Current action and preconditions to check: path_clear

Your task: For each precondition in the list above, predict whether it will hold at this action.

Consider the current scene as observed from the mobile robot's camera, and analyze the predicted future states of all dynamic agents (e.g., people, animals, vehicles, or any moving entities) within the NEXT SECOND.

IMPORTANT: Only answer "very likely" if you are absolutely certain—based on strong, clear evidence—that a dynamic agent will violate the precondition in the predicted future state. Do NOT answer "very likely" for unlikely, ambiguous, or low-probability risks.

Ask yourself for each precondition: Is there a high probability, with clear and convincing evidence, that the predicted future states of any dynamic agent will interfere with the predicted future state of the currently executing action within the NEXT SECOND, causing that precondition to fail?

Assess the risk level based on these predictions. Use "likely" or "very likely" if motions create a clear risk of interference.

Use "neutral" or "improbable" if agents are nearby but their predicted paths are clearly diverging or non-conflicting.

Failure Risk Categories: "very improbable", "improbable", "neutral", "likely", "very likely"

Answer Format: Output ONLY the probability_of_failure value from these categories: "very improbable", "improbable", "neutral", "likely", "very likely"

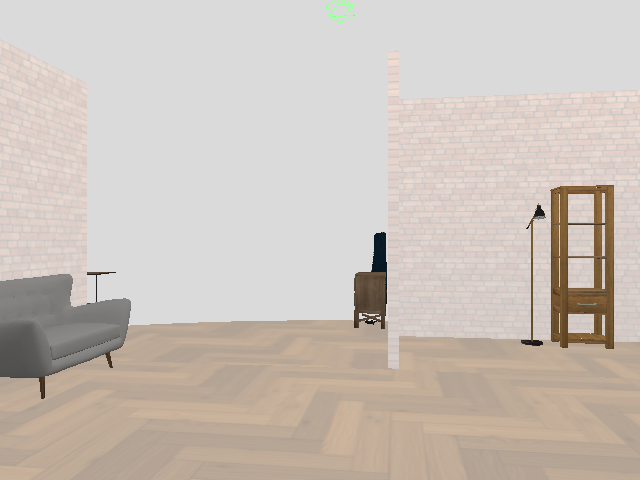

Answer: very improbable